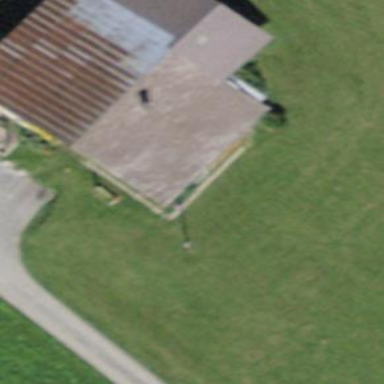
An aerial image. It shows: Farm building.